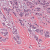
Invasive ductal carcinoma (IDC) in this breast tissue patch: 1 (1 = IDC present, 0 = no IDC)